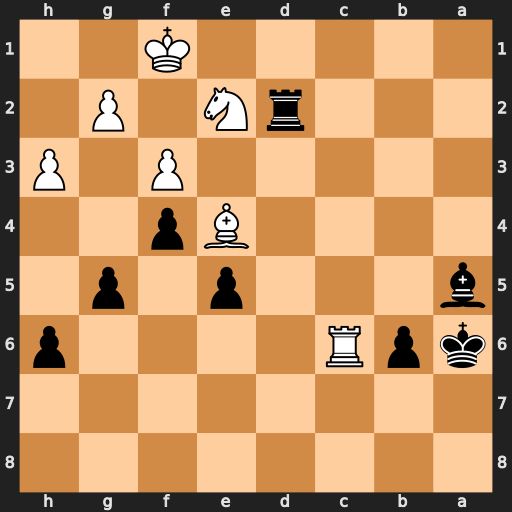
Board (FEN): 8/8/kpR4p/b3p1p1/4Bp2/5P1P/3rN1P1/5K2
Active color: b
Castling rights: -
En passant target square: -
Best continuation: Rd1+ Kf2 Be1+ Kg1 Bg3#